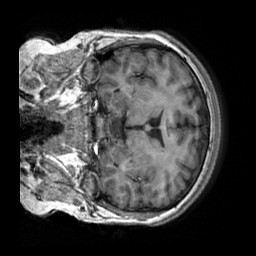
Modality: T1w
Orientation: coronal
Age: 24
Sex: female
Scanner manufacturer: siemens
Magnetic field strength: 3 T
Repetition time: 2.3 s
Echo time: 0.00303 s